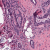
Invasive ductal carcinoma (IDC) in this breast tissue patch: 0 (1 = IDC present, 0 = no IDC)